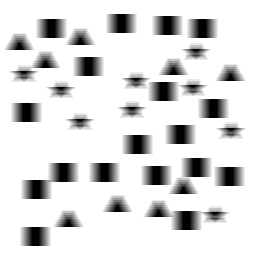
Squares: 18
Triangles: 9
Stars: 9
Total shapes: 36